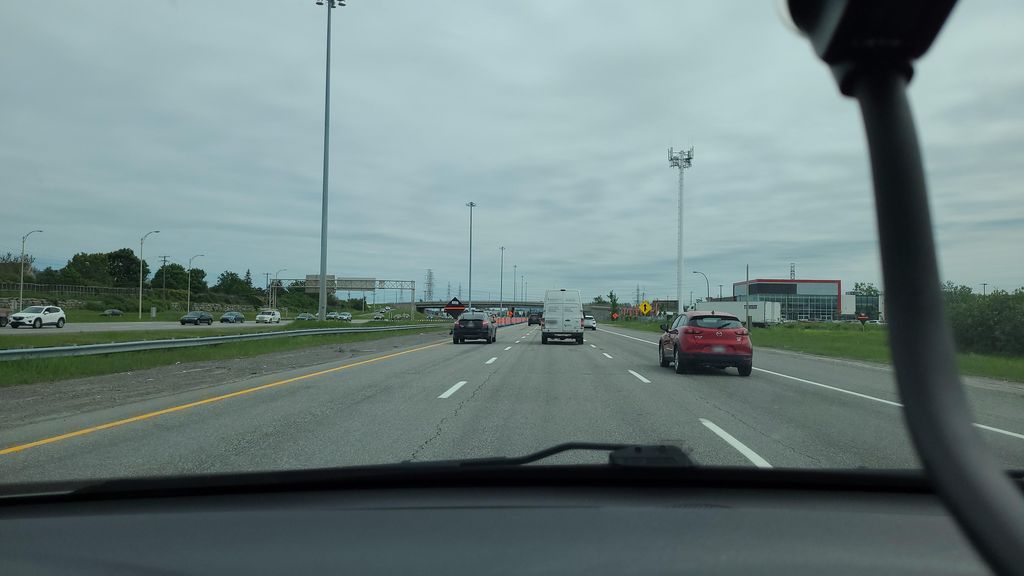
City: montreal